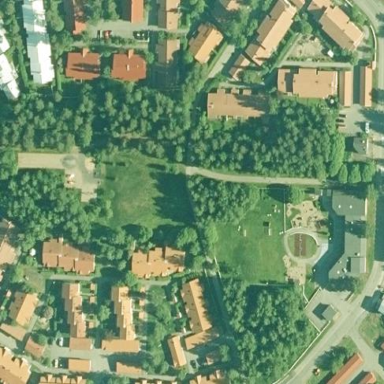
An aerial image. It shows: Kindergarten.